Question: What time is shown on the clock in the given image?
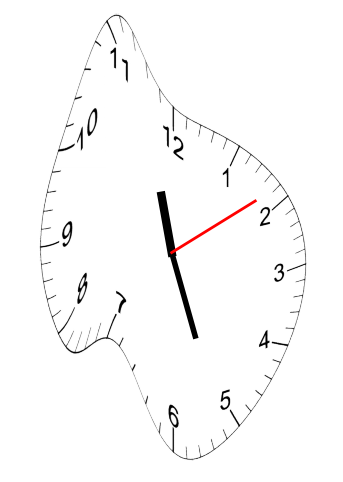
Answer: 11:26:09